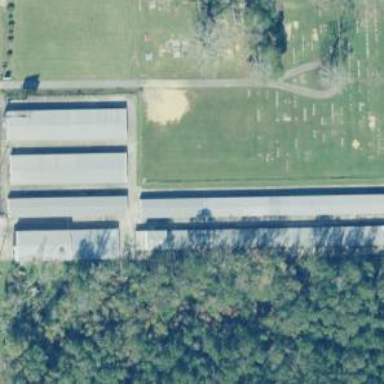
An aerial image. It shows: Building used for storage rental.